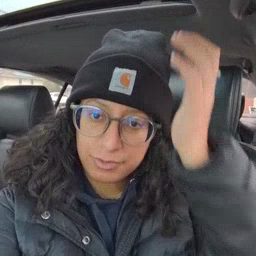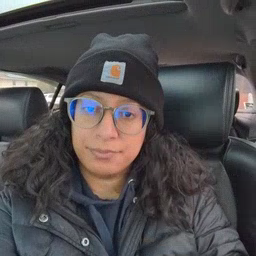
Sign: garbage